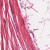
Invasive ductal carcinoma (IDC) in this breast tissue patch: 0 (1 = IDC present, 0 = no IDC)